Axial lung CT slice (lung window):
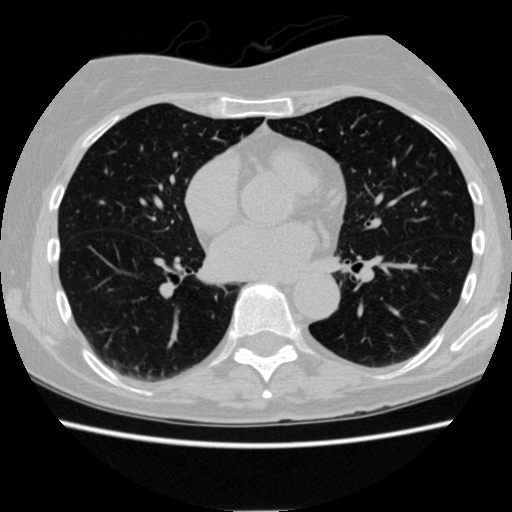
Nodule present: no